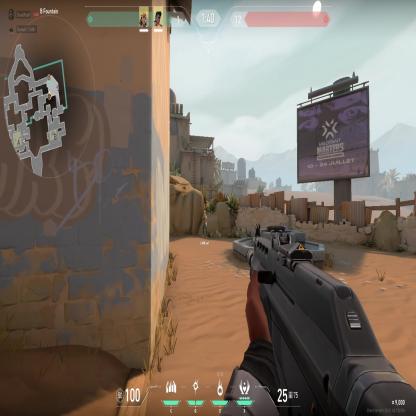
Label: teammate